Question: Can anyone help me with formatting the following postgreql requests another way?
'''
SELECT count(o.product_id), p.title FROM orders o, products p WHERE
p.product_id = o.product_id AND o.order_date > current_date - 7
GROUP BY p.title;
SELECT sum(p.price) AS total, o.order_date from products p, orders o
WHERE p.product_id = o.product_id AND o.order_date > current_date - 7
GROUP BY order_date;
'''
I have tested the requests in Postico and PGweb with my tables and both commands give the desired output, but when i put them into my code i get the following error.
'''
error: operator does not exist: date > integer
'''
Here is a copy of the table schemas
'''
orders(id PRIMARY KEY, order_number INTEGER, product_id INTEGER, user_id INTEGER,
tracking_id VARCHAR(50), order_date DATE)
products(product_id PRIMARY KEY, title VARCHAR(200), description VARCHAR(2500),
price NUMERIC(7,2), img TEXT, brand VARCHAR(50), horsepower INTEGER,
deck_size INTEGER, product_type VARCHAR(5))
'''
The product_id in the orders table references product_id in products.
Here are screenshots of the tables for visualization:

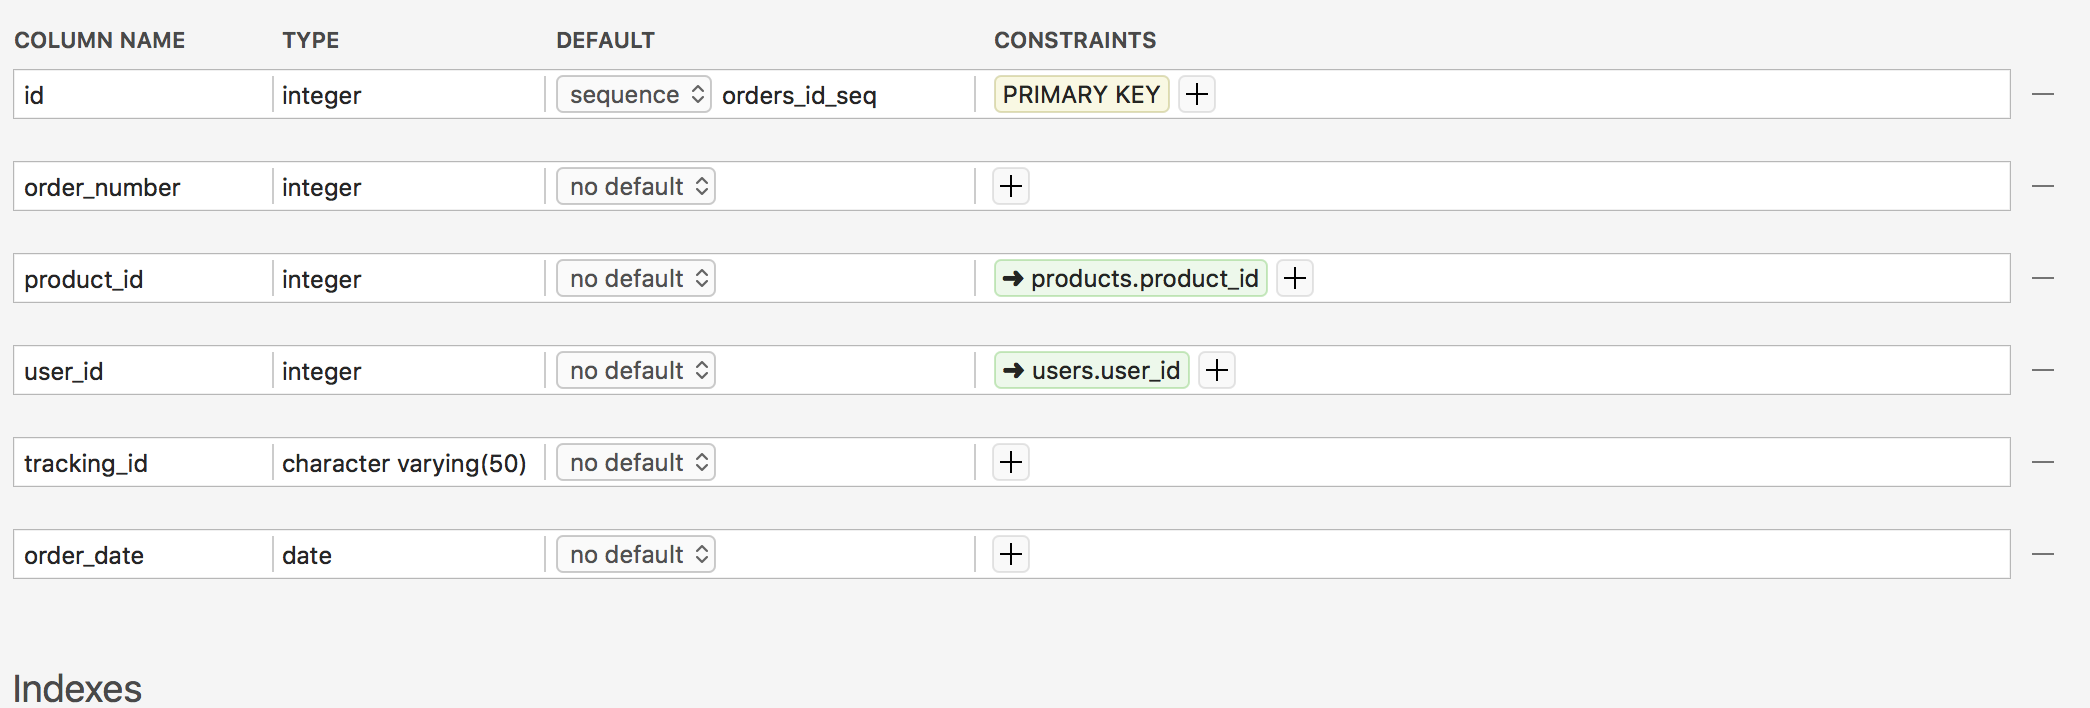
Answer: I am surprised that your query was running anywhere. If you want to subtract 7 days from a timestamp, you should be using:
'''
current_date - INTERVAL '7 DAY'
'''
So use this query:
'''
SELECT
p.title,
COUNT(o.product_id)
FROM orders o
INNER JOIN products p
ON p.product_id = o.product_id
WHERE
o.order_date > current_date - INTERVAL '7 DAY'
GROUP BY
p.title;
'''
Note: I replaced your implicit, old school join, with a modern explicit inner join. This is the preferred way of writing a join currently.